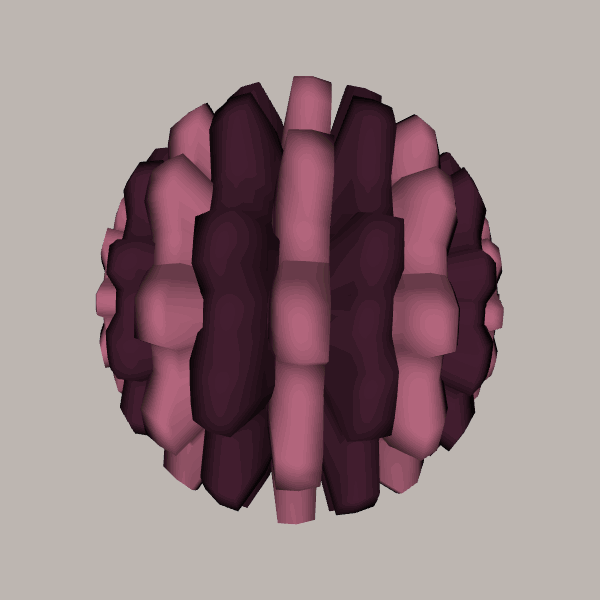
Background: light